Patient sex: F
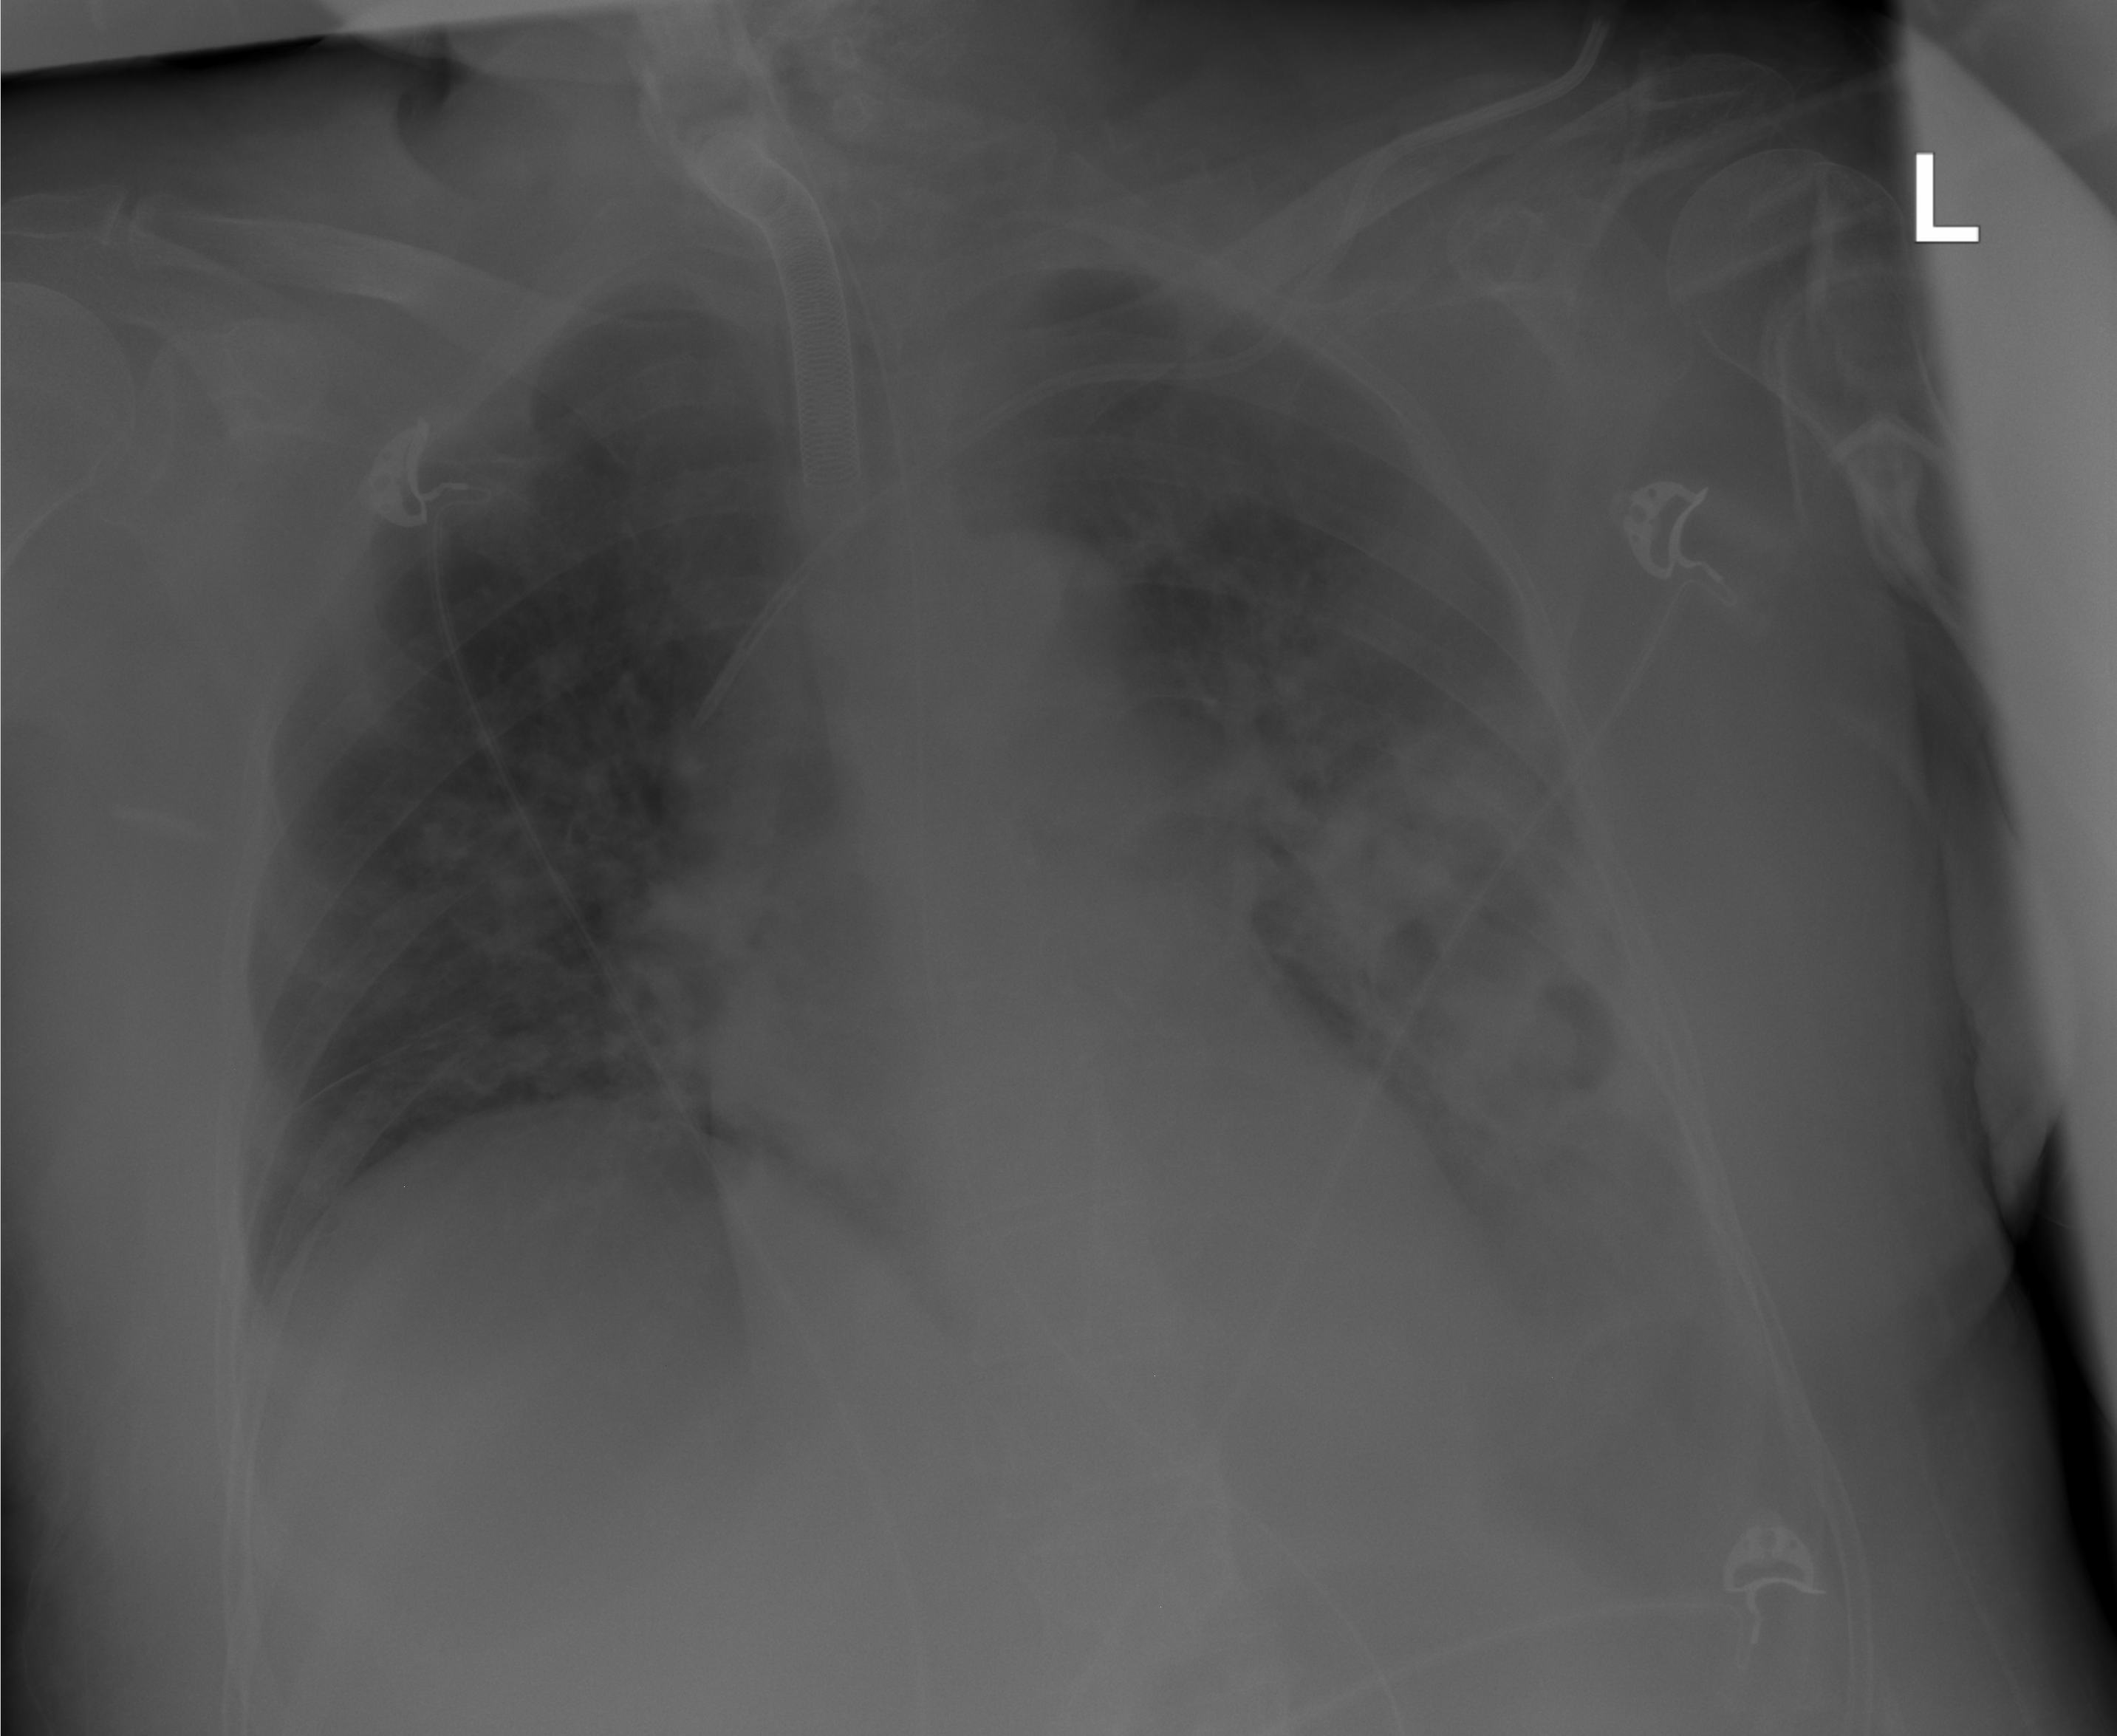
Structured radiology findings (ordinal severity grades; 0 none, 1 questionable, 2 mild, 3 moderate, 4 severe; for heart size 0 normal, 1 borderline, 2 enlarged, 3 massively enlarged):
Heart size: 0
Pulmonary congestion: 0
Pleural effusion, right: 0
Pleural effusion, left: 2
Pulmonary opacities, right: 2
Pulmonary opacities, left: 3
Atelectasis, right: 2
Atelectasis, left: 3